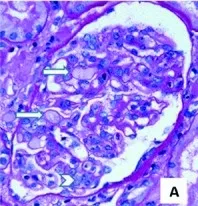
Kidney biopsy showing glomeruli with multiple manifestations of kappa light chain injury. A: Glomerulus showing segmental endocapillary PAS-negative thrombi (arrows) and segmental endocapillary inflammation (arrowhead) (periodic acid Schiff (PAS), original magnification x 400).
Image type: pathology (pas)